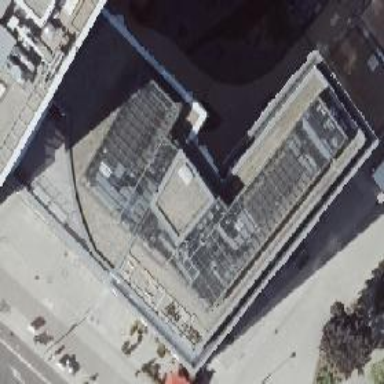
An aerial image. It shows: Hotel with flat roof.